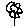
Label: flower